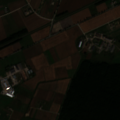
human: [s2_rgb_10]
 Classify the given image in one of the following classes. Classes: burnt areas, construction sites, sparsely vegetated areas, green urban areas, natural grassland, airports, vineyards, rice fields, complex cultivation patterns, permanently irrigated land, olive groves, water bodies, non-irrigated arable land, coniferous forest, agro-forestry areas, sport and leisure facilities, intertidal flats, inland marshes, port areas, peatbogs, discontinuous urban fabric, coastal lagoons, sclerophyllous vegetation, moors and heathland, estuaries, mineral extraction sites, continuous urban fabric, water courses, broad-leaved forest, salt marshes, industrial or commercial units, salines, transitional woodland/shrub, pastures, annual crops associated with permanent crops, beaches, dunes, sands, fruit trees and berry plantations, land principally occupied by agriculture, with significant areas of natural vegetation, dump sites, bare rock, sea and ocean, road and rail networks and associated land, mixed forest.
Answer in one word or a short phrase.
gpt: discontinuous urban fabric, non-irrigated arable land, complex cultivation patterns, broad-leaved forest